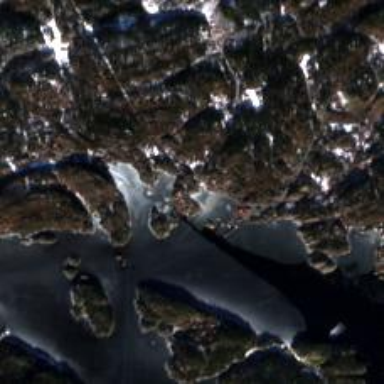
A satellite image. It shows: Picturesque coastline scene.